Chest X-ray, PA view. Patient: 50 years old, sex F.
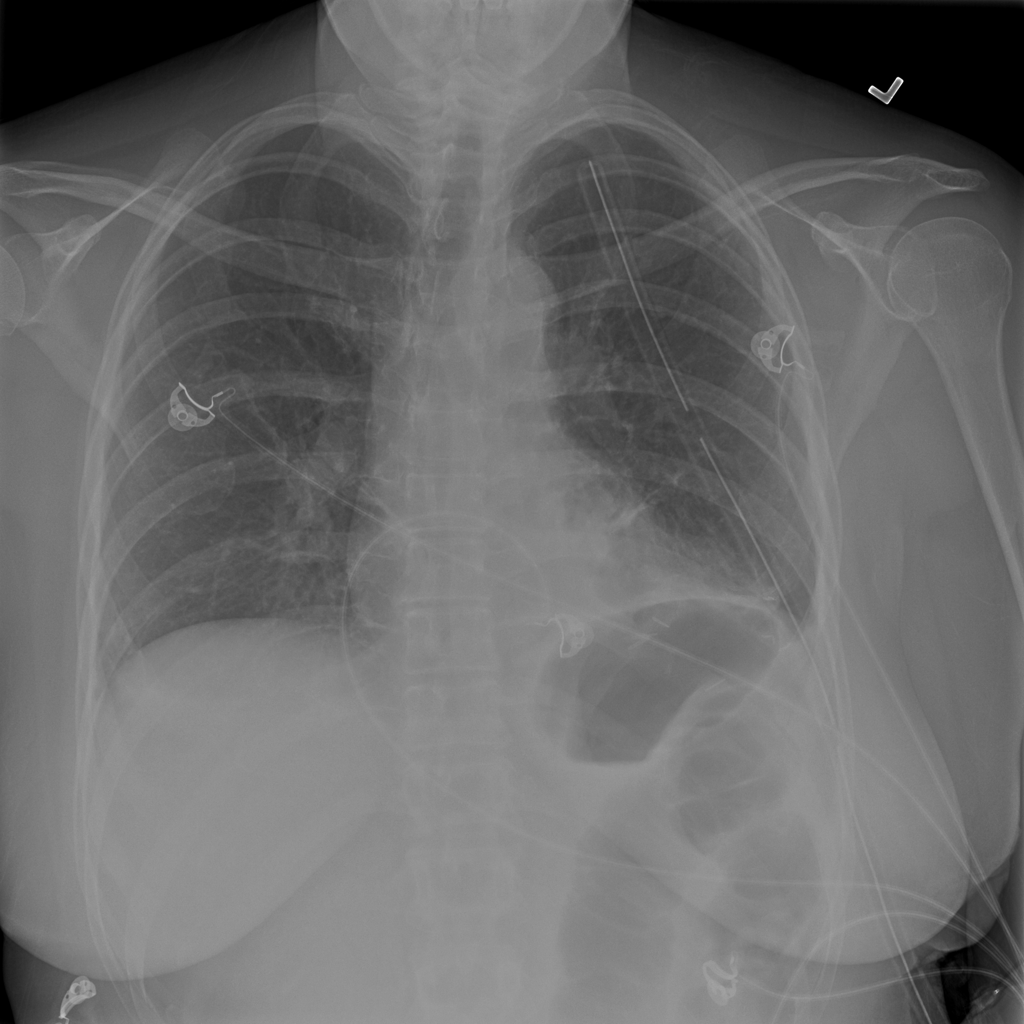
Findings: Atelectasis, Effusion